Field crop: maize
Growth stage: 2
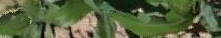
Species: maize